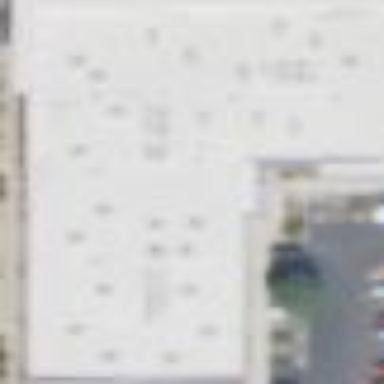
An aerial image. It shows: Commercial building.